Field crop: maize
Growth stage: 2
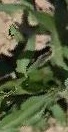
Species: maize